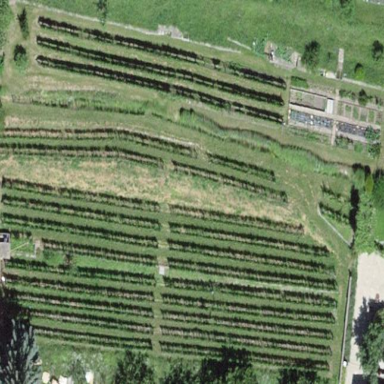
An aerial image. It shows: Vineyard growing grapes.